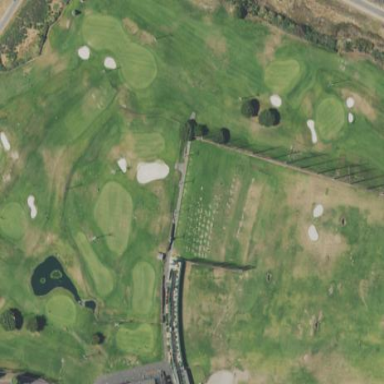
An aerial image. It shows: Golf course.